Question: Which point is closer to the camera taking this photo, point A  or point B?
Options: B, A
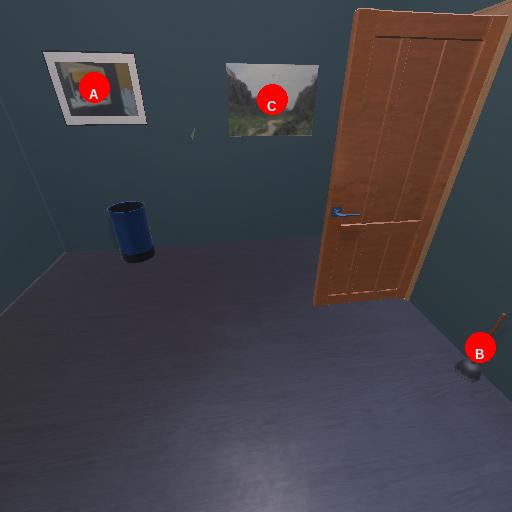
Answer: B